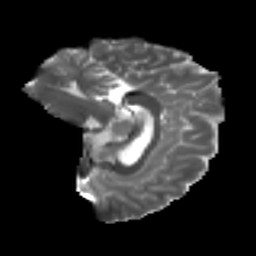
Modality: T2w
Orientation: sagittal
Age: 22
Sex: female
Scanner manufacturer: ge
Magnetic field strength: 3 T
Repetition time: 7.8 s
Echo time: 0.0606 s